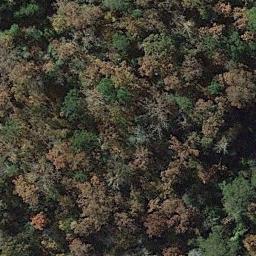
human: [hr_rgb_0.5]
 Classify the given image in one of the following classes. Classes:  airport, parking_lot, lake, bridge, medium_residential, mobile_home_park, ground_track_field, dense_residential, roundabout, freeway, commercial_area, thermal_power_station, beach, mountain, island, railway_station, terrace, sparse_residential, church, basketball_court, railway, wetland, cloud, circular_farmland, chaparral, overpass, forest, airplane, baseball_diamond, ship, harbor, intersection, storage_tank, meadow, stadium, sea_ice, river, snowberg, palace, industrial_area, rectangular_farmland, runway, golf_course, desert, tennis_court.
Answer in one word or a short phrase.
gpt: forest